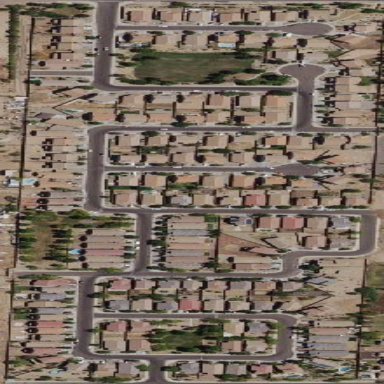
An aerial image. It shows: Residential area consisting of single-family homes.